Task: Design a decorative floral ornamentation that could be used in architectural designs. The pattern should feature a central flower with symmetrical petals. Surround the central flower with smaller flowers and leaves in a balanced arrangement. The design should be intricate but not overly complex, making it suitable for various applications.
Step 979:
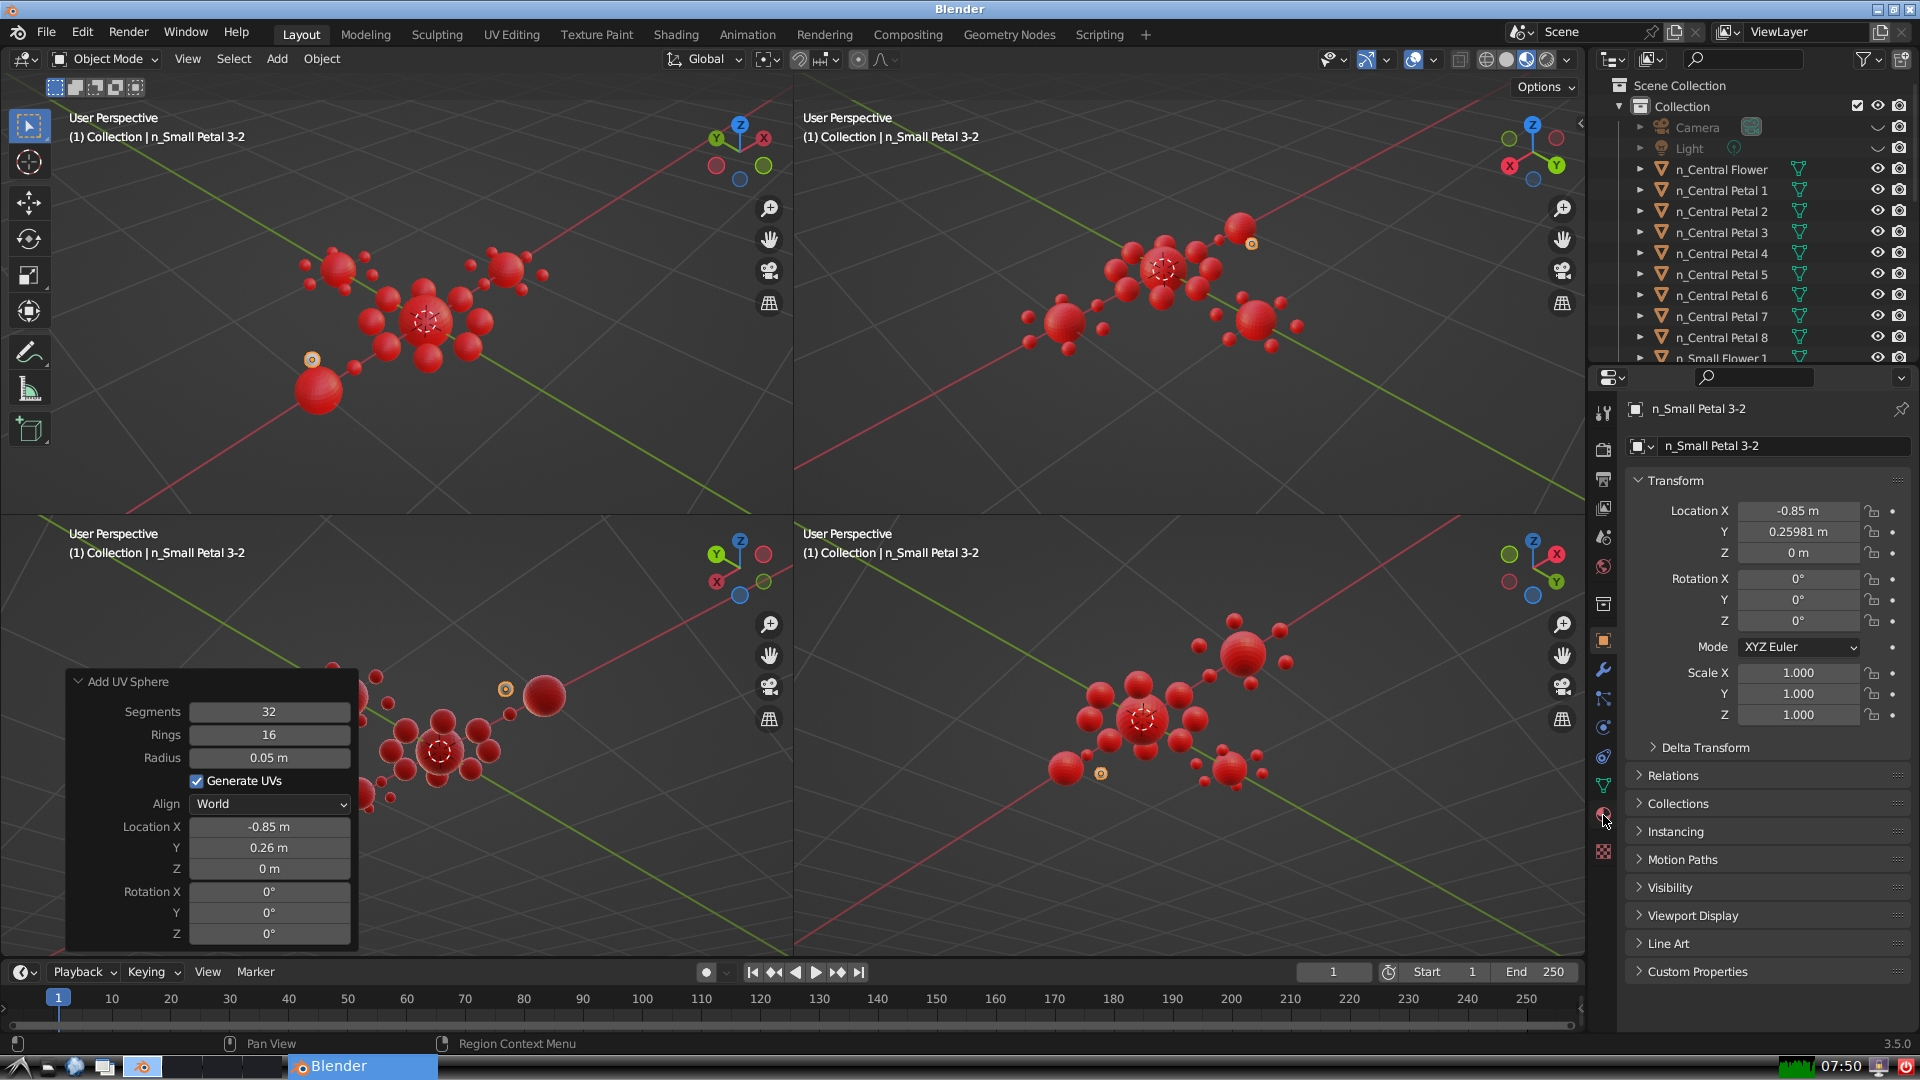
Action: click: no